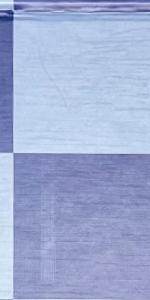
Label: Empty